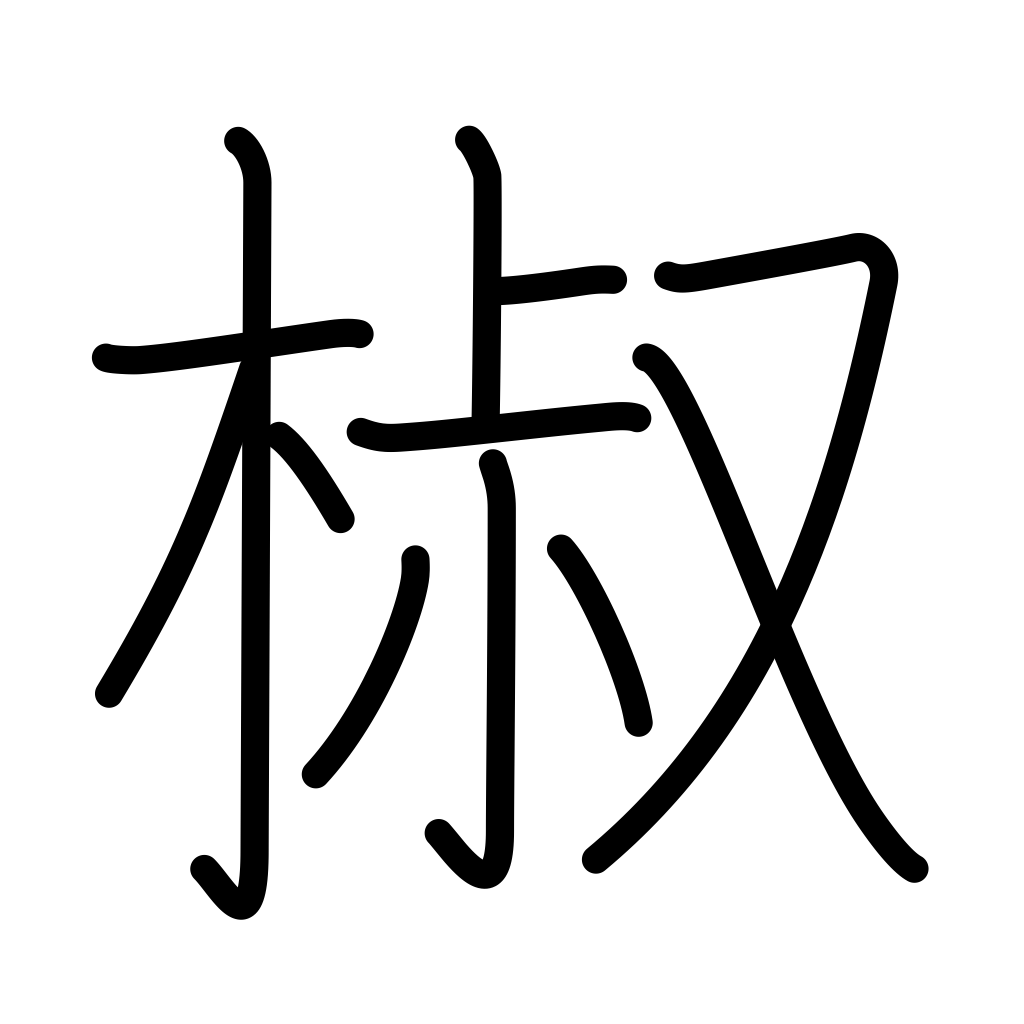
Meaning: Japanese pepper tree